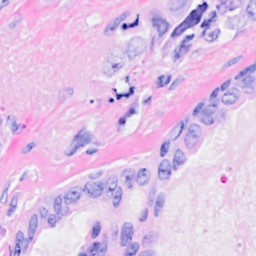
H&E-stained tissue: Breast